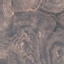
Land use / land cover: HerbaceousVegetation